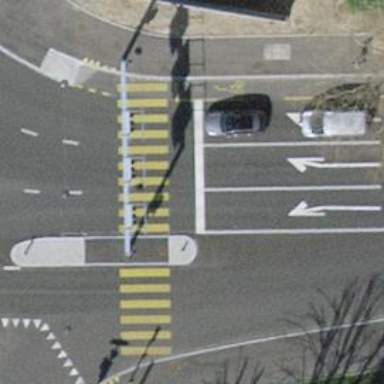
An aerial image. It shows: Crossing with traffic signals.